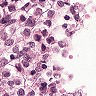
Metastatic tissue present: yes